CT reconstruction: convct
Segmentation target: spine
Patient: M, age 73
ISS stage: Stage 2
Metal implant: no
Axial slice:
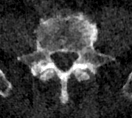
Sagittal slice:
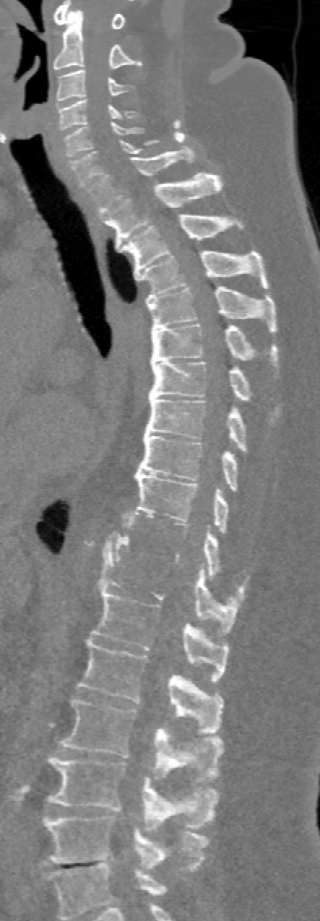